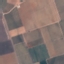
Land use / land cover class: PermanentCrop